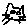
Label: cat